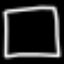
Label: square